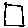
Label: square